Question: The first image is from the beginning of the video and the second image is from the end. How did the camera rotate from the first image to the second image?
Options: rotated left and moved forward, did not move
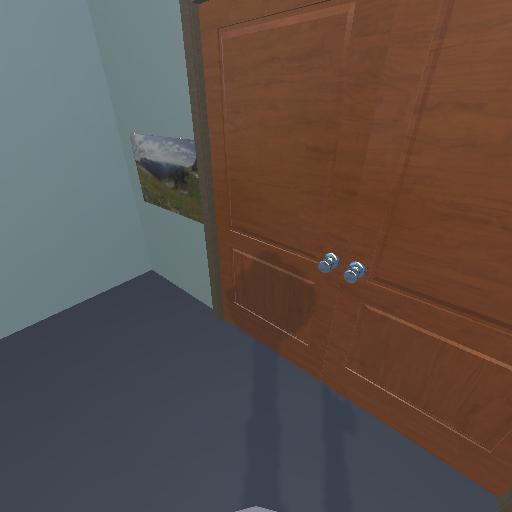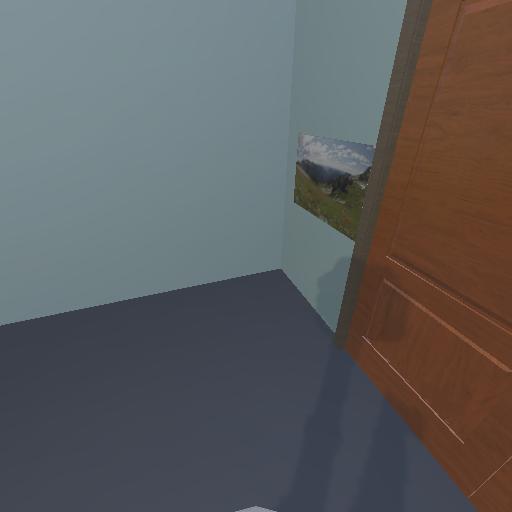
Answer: rotated left and moved forward